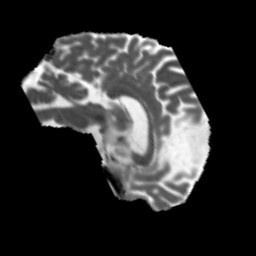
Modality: MD
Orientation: sagittal
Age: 58
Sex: male
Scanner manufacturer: siemens
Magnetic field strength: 3 T
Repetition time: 5.47 s
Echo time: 0.0854 s